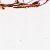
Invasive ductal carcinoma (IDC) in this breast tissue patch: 0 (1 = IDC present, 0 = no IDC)